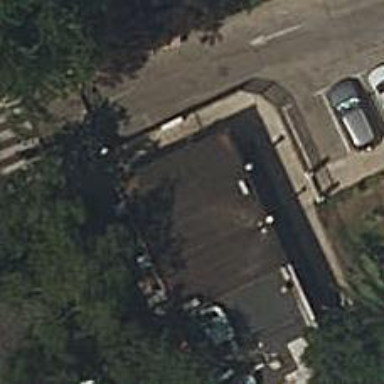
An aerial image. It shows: Pub.